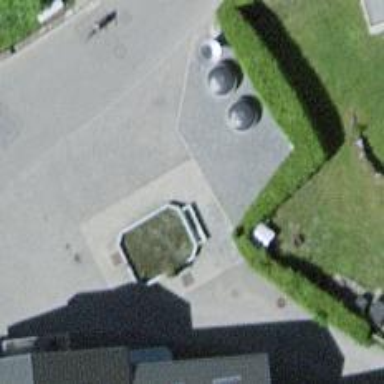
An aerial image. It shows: Drinking water facility.